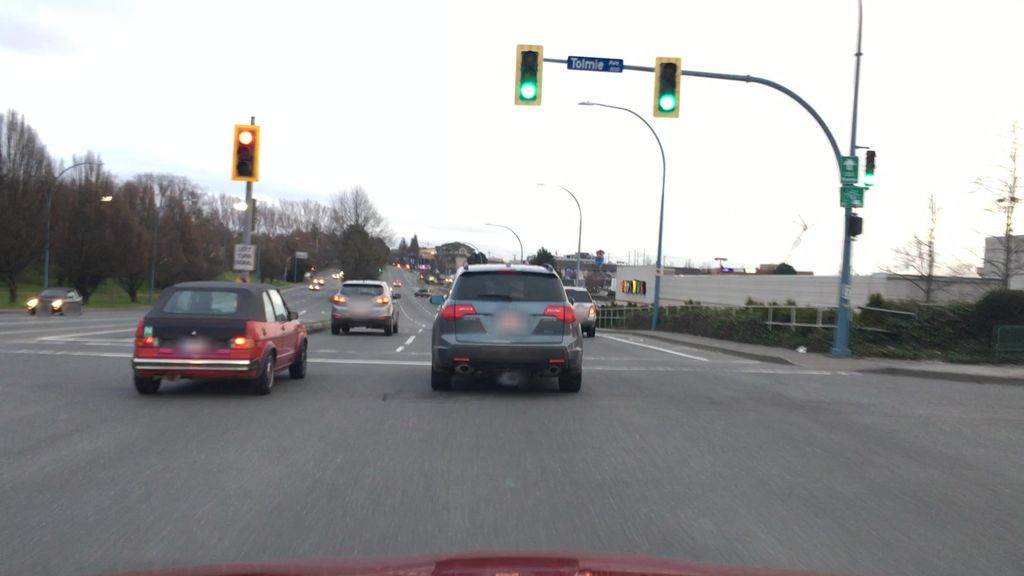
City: victoria